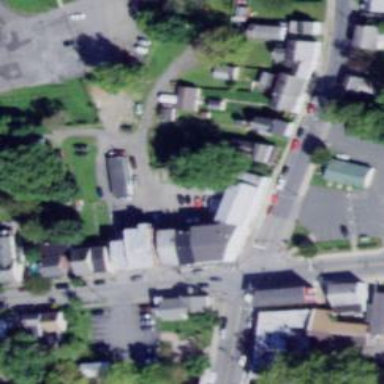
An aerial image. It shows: Grocery shop.